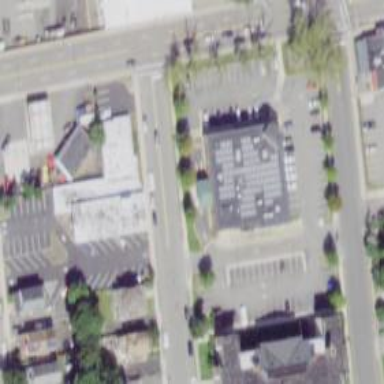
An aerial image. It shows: Pharmacy providing healthcare services.